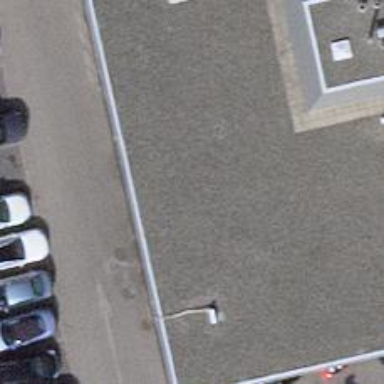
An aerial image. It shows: Car repair shop.